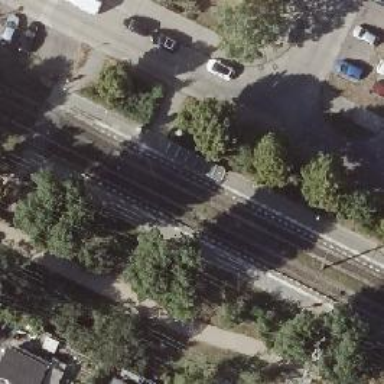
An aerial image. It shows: Platform for public transport with shelter. It serves trams and railways.